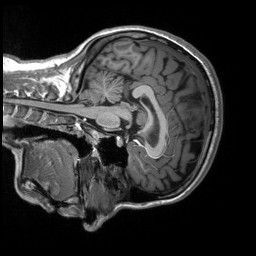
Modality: T1w
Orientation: sagittal
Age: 22
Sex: female
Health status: healthy
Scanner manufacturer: siemens
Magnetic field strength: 3 T
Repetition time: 2.53 s
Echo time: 0.00219 s